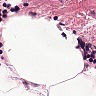
Metastatic tissue present: no